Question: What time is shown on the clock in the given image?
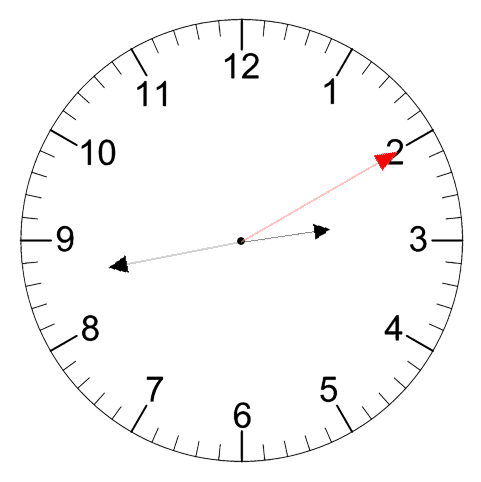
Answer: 02:43:10